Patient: sex F, age 41
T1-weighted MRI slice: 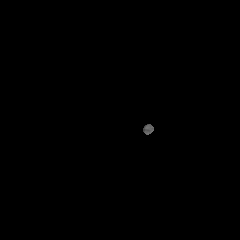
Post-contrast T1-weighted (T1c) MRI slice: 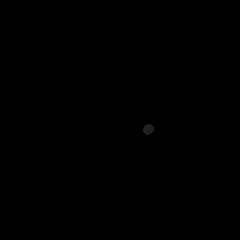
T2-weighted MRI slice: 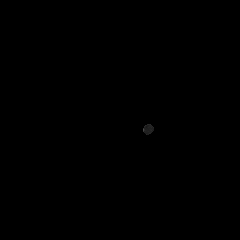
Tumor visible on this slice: no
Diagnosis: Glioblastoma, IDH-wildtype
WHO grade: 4